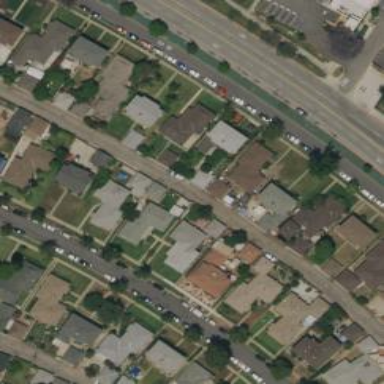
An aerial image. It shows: Alley classified as service road.